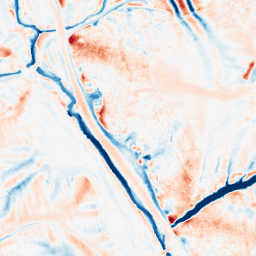
Category: edge_preserving
Decomposition family: median
Decomposition parameters: size: 21
Upsampling method: cubic_mitchell
Upsampling parameters: scale: 4
Upsampling scale: 4